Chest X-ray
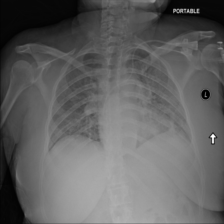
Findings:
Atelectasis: negative
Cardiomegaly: negative
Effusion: positive
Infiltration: positive
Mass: negative
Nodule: negative
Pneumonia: negative
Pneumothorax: negative
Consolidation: negative
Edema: negative
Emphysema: negative
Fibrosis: negative
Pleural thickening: negative
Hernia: negative